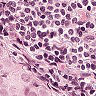
Metastatic tissue present: yes